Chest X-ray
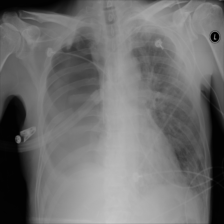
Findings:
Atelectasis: negative
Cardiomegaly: negative
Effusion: negative
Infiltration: positive
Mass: negative
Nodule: negative
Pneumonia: negative
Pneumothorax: negative
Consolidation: negative
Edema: negative
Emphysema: negative
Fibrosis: negative
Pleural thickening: negative
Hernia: negative